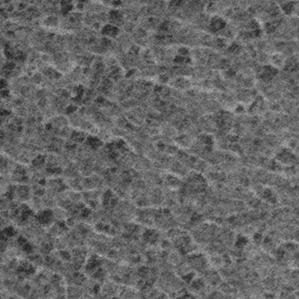
Label: frost